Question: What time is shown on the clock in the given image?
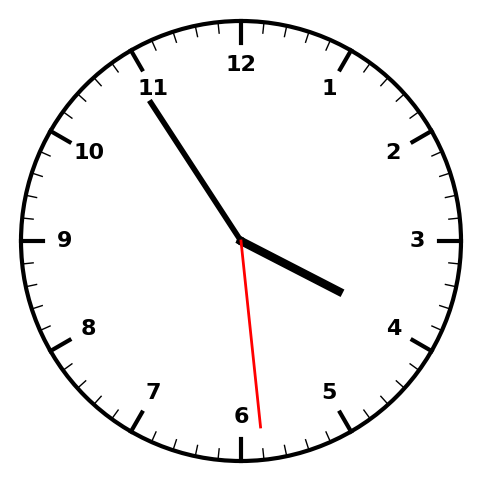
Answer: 03:54:29